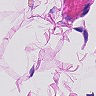
Metastatic tissue present: no